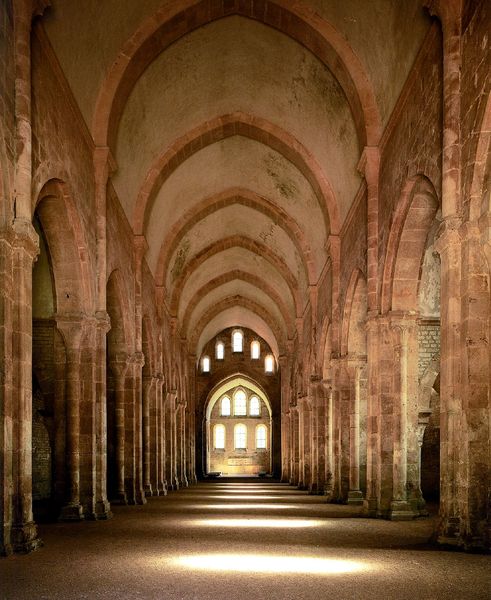
Titel: Ehemaliges Zisterzienserkloster in Fontenay (Burgund)
Standort: Fontenay, Zisterzienserabtei (EU - F - Burgund)
Schlagwörter: dunkel, schatten, weiß, fenster, hell, licht, marmor, pfeiler, schwarz, säulen, anlage, stein, steine, fünf, innenraum, kirche, boden, decke, gotik, renaissance, bogen, mauer, sepia, spitz, glatt, foto, bögen, gang, gewölbe, kirch, kloster, altar, arkaden, kathedrale, weißß, mittelschiff, pforte, sandstein, spitzbogen, sechs, säulengang, kreuzgang, blöcke, gant